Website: home-depot
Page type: customer-info-address
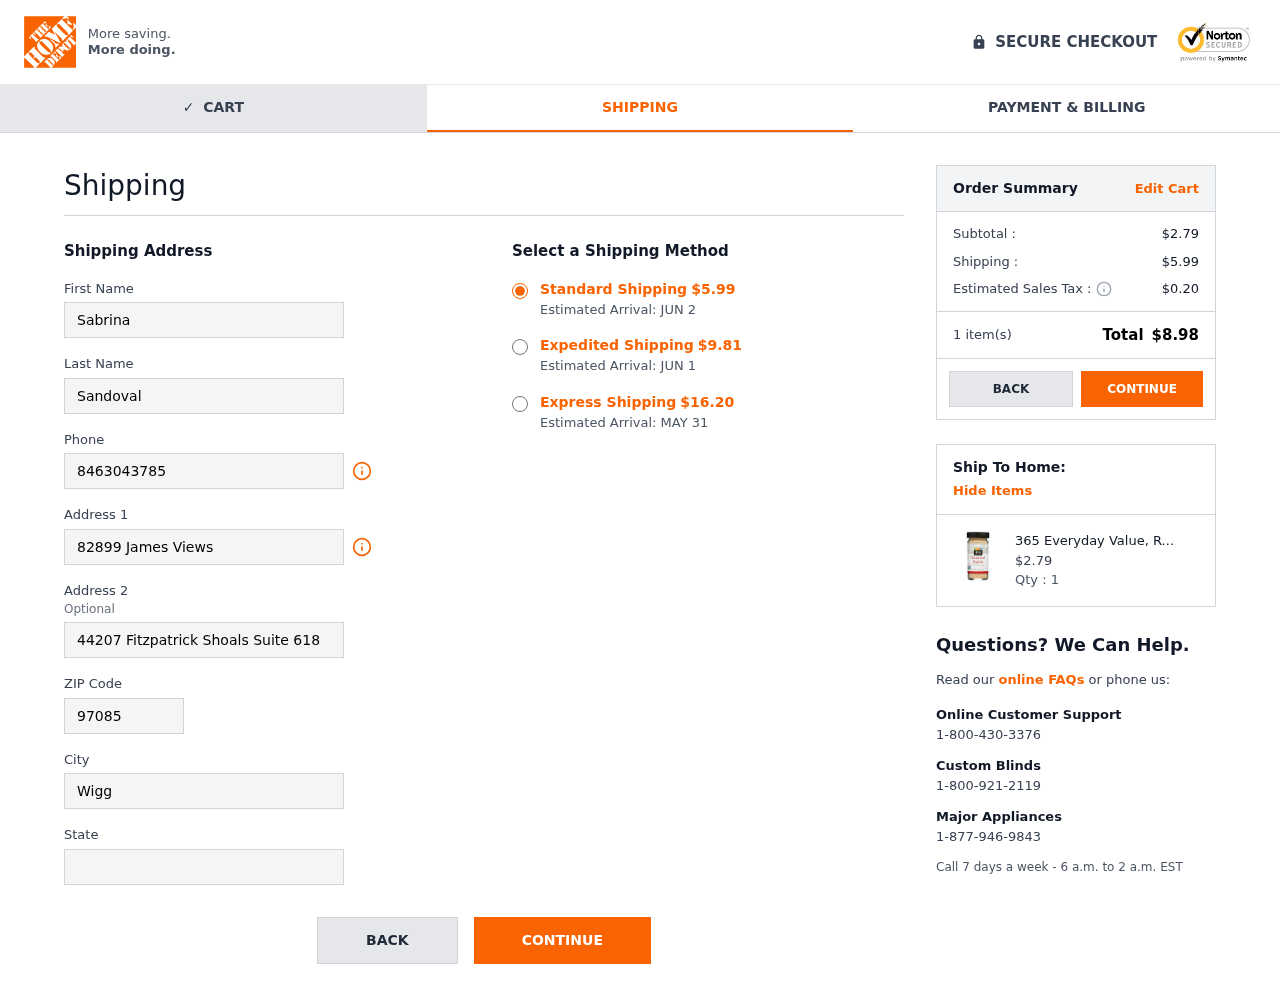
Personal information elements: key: PII_CITY
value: Wigginschester
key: PII_FIRSTNAME
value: Sabrina
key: PII_LASTNAME
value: Sandoval
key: PII_PHONE
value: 8463043785
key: PII_POSTCODE
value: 97085
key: PII_STATE
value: Vermont
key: PII_STREET
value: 82899 James Views
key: PII_STREET2
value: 44207 Fitzpatrick Shoals Suite 618
Product elements: key: PRODUCT1_NAME
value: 365 Everyday Value, Roasted Garlic, 2.8 oz
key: PRODUCT1_PRICE
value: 2.79
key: PRODUCT1_QUANTITY
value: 1
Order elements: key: ORDER_SHIPPING_COST
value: $5.99
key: ORDER_DELIVERY_DATE
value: Estimated Arrival: JUN 2
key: ORDER_SHIPPING_COST_EXPEDITED
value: $9.81
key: ORDER_DELIVERY_DATE_EXPEDITED
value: Estimated Arrival: JUN 1
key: ORDER_SHIPPING_COST_EXPRESS
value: $16.20
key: ORDER_DELIVERY_DATE_EXPRESS
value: Estimated Arrival: MAY 31
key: ORDER_SUBTOTAL
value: $2.79
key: ORDER_TAX
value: $0.20
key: ORDER_NUM_ITEMS
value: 1 item(s)
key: ORDER_TOTAL
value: $8.98